Question: In my image I have a triangle (representing an arrow). This arrow defines the direction and area under consideration for further search in same image. For example if I have a triangle rotated at 30 degree w.r.t x-axis and it's tip is located at (250,150) in the image. I would want to find and draw a line normal the tip of triangle, as shown in the image below.

In the image above, I have the angle of blue line in the triangle, to which the normal is to be drawn. Also the tip of the triangle is known which is the only point known on the normal line.
My code for the python function is given below. This code draws a line, passing through the tip but not necessarily NORMAL to the blue line.
'''
def draw_intercepts(img,triangle):
tip=triangle["tip"]
x1=tip[0]
y1=tip[1]
arrow_angle=triangle["arrow_angle"]
y_intercept=int(y1+((1/np.tan(arrow_angle))*x1))
x_intercept=int(x1+(np.tan(arrow_angle)*y1))
cv2.line(img,(x_intercept,0),(0,y_intercept),[0,0,255],3,cv2.LINE_AA)
'''
This code is written by following an answer to this post:
<URL>
Note:
I updated the code as recommended:
'''
def draw_intercepts(img,triangle):
tip=triangle["tip"]
x1=tip[0]
y1=tip[1]
arrow_angle=triangle["arrow_angle"]
arrow_angle_rad=np.radians(arrow_angle)
y_intercept=int(y1+((1/np.tan(arrow_angle_rad))*x1))
x_intercept=int(x1+(np.tan(arrow_angle_rad)*y1))
cv2.line(img, (x_intercept, 0), (0, y_intercept), [0, 0, 255], 3, cv2.LINE_AA)
'''
This resolved the issue.
Now the line is drawn perfectly when the arrow_angle is in 1st or 3rd quadrant e.g. 0 < arrow_angle < 90 and 180 < arrow_angle < 270 but in 2nd and 4th quadrant ( 90 < arrow_angle < 180 and 270 < arrow_angle < 360) line angle is not drawn as correct angle or position. Even I don't know it line is drawn somewhere because it is not visible in image.
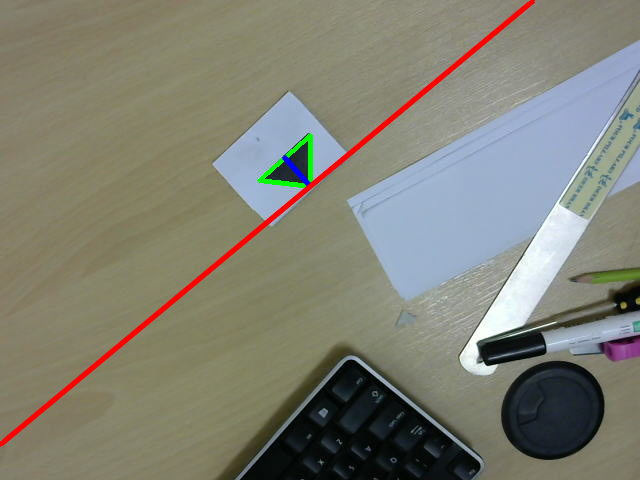
Answer: Note that used line equation "in intercept segments" is not universal - does not work for horizontal and vertical lines. With intercept approach cases 0, Pi/2, Pi, 3*Pi/2 or -Pi/2 must be treated separately.
If you 'arrow_angle' is for blue line:
'''
c = -Sin(arrow_angle)
s = Cos(arrow_angle)
'''
If you 'arrow_angle' is for red line:
'''
c = Cos(arrow_angle)
s = Sin(arrow_angle)
'''
Then draw line through points
'''
(x1 - c * 4096, y1 - s * 4096) and (x1 + c * 4096, y1 + s * 4096)
'''
(I used arbitrary large constant comparable with screen size)